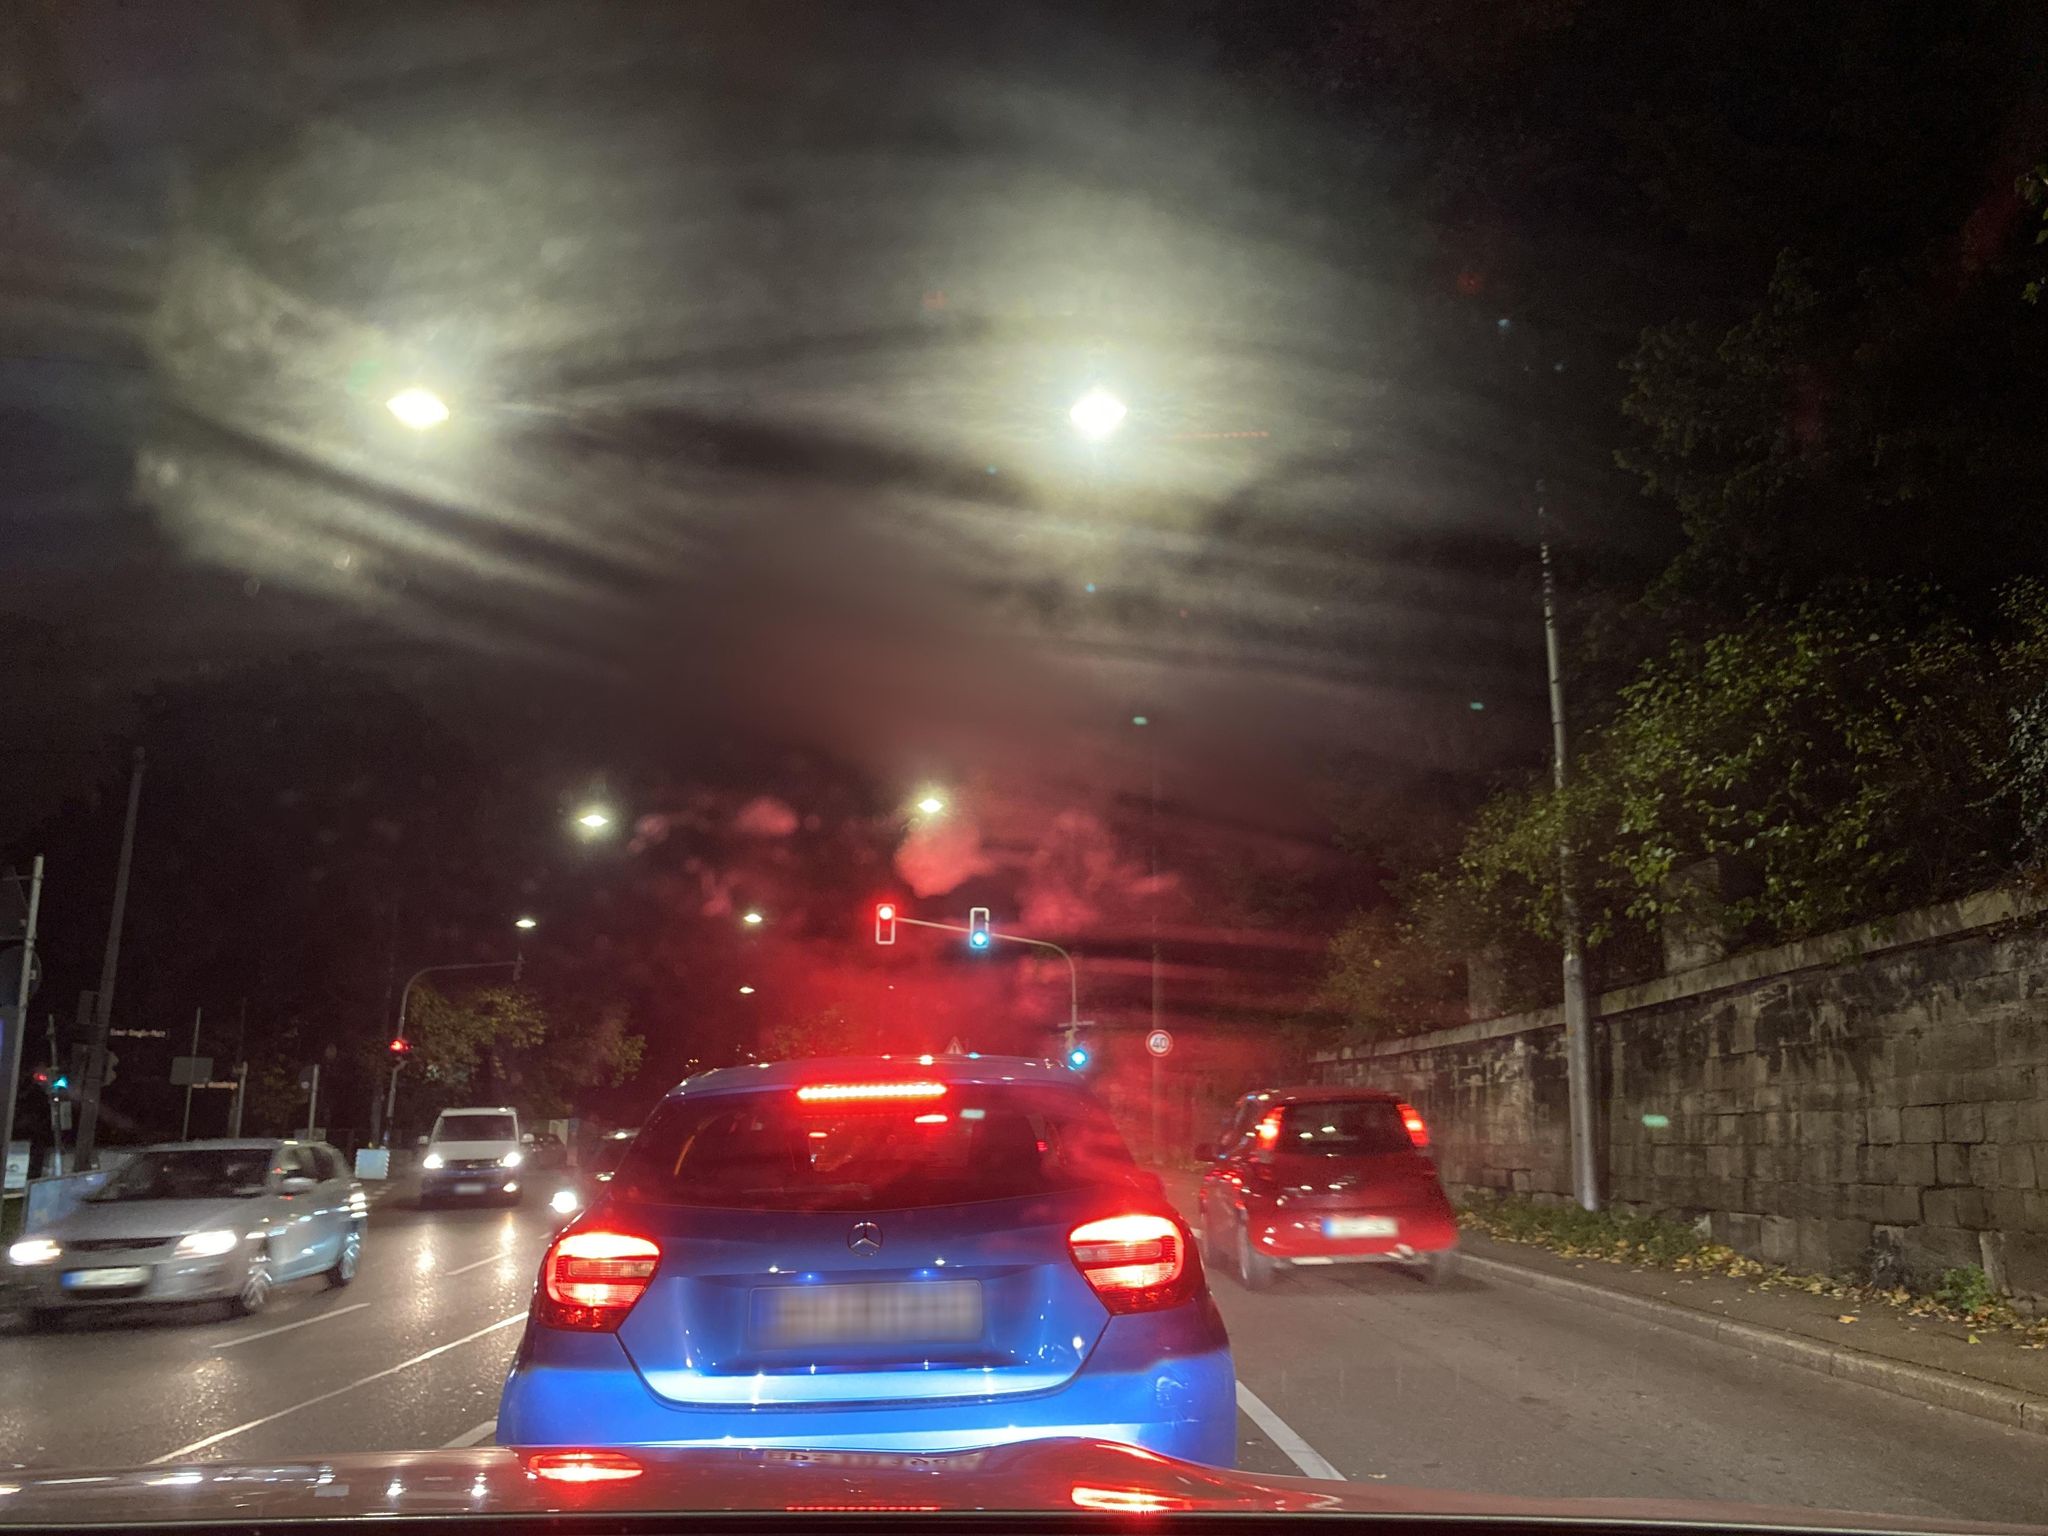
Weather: clear
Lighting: night
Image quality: slightly poor
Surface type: driving surface
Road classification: primary
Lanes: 4
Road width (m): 1.5
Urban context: urban centre
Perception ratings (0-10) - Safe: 0.9, Lively: 5.95, Beautiful: 2.09, Boring: 1.05, Depressing: 3.02, Wealthy: 1